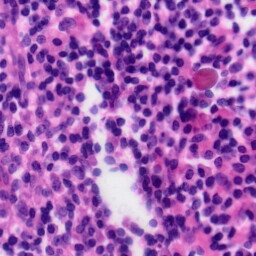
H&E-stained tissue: Tonsil